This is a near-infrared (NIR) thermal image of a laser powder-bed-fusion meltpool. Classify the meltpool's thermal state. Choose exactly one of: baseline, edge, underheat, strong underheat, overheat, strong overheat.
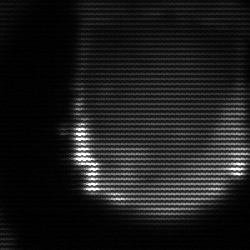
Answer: edge